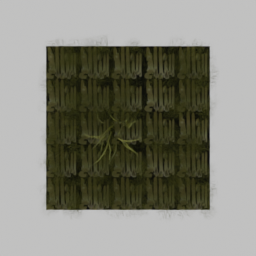
Label: nature